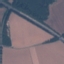
Label: Highway